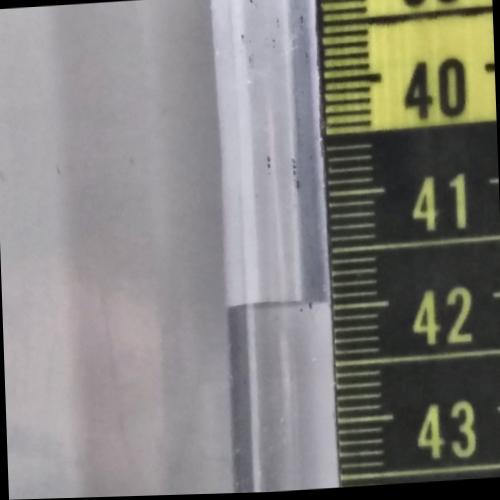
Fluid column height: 42.0 cm